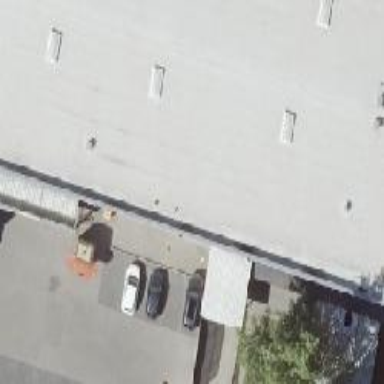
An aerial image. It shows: Flat roof on building.